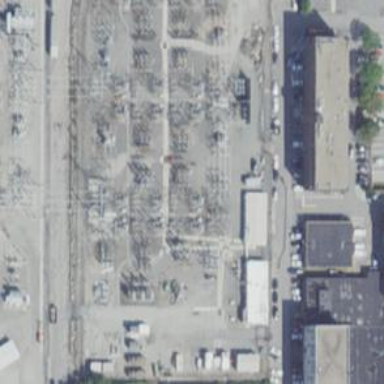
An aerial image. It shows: Switch for power supply.